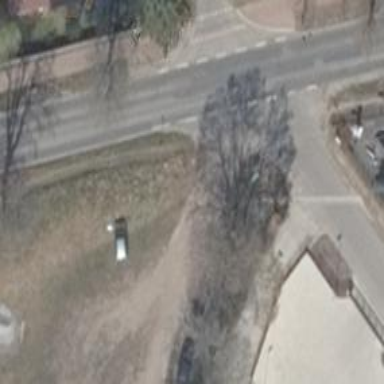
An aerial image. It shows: Emergency access point on the road.